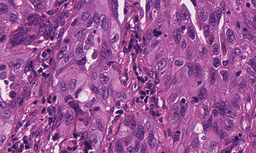
Tumor epithelial tissue: yes
Tumor-associated stroma tissue: yes
Normal tissue: no